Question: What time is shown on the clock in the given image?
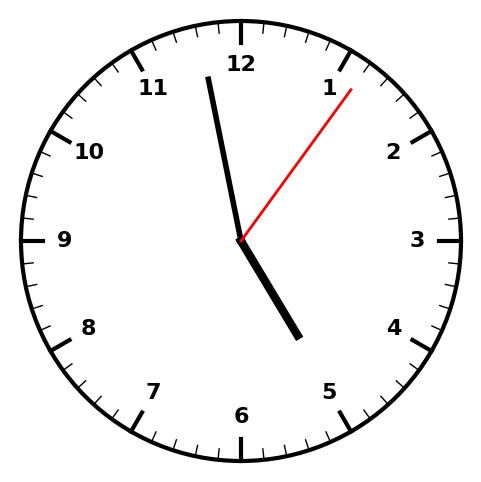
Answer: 04:58:06